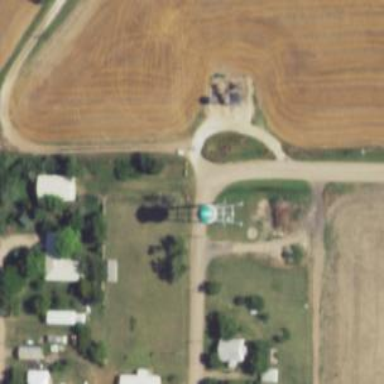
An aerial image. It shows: Water tower that is man-made.